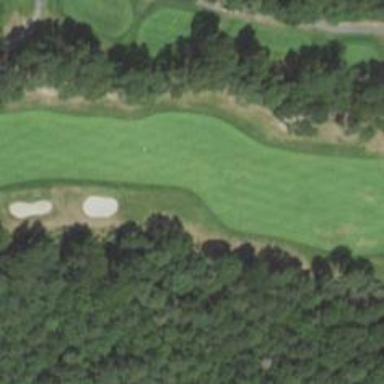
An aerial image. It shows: View of golf hole.